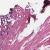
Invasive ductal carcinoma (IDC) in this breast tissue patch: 0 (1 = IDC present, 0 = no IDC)